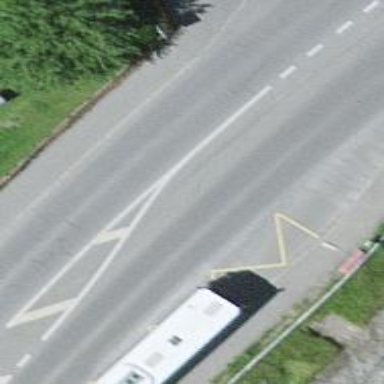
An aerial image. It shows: Public transport stop position.